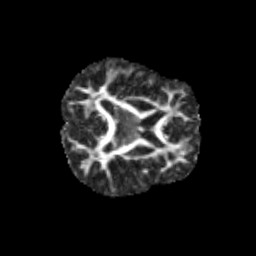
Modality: FA
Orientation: axial
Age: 9
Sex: male
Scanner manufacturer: siemens
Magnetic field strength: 3 T
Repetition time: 3.8 s
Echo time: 0.07 s